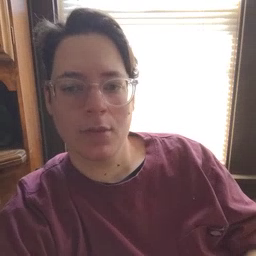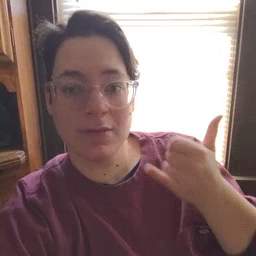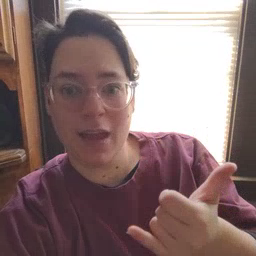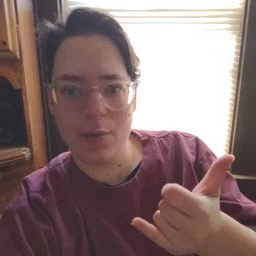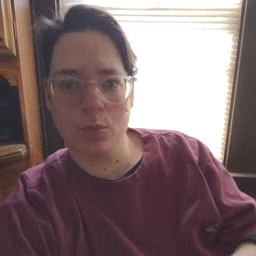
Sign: now